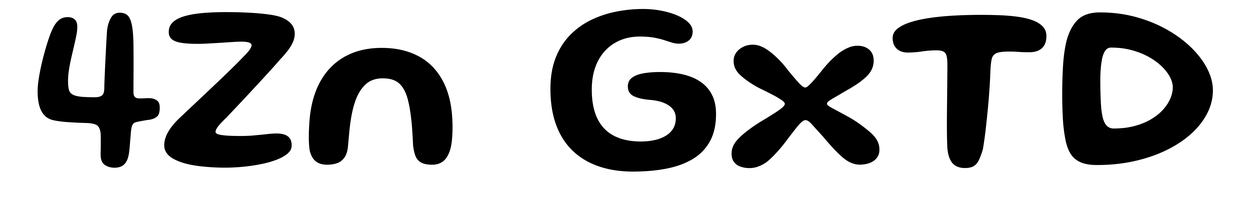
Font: Gluten_Medium